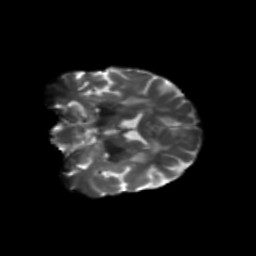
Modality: T2w
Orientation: coronal
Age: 62
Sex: female
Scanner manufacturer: siemens
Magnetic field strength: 3 T
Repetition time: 5.25 s
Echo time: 0.08 s